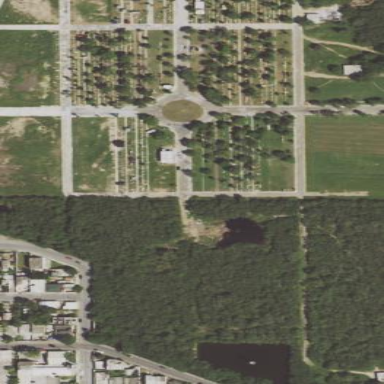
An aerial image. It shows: Cemetery.